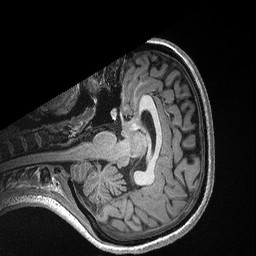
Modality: T1w
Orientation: axial
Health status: healthy
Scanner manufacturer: siemens
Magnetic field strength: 3 T
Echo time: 0.00298 s